Question: I've got a rather large ASP site using VBScript exclusively (no COM components) running in a 32-bit space on IIS in 64-bit Windows Server 2003. You can see a rough sketch of the architecture here:

I want to start migrating that to ASP.NET, but my immediate need is to have the database access in a place where I can start using it with other C# and .NET apps residing on the same server (compiled for 32-bit with VS2008).
My thought was to create C# .dll's and then call them from the ASP code with interop, and as I migrate, I'll have the data portions already done.
What's the performance hit for Interop? I probably have around 200 people, at most, hitting the app doing database submissions within a couple hour time frame. I have no capacity or performance issues with the current setup.
I've got a SQL Server (2005) box on the same subnet that I connect to from this one; it's also 64-bit Windows Server 2003.
Is this a feasible strategy? Are there better ways to go about this given my architecture?
A huge problem right now is that the ASP app uses hundreds of stored procedures; I inherited it at a point where development was done in overlapping pieces, where a simple operation against a user, for example, may be done with different procs across different pages. A big goal is to centralize the data access to a component and abstract out the implementation within the database. So, if I add or change a field, the ASP app won't have to know its name; it will just access via the same property on the object.
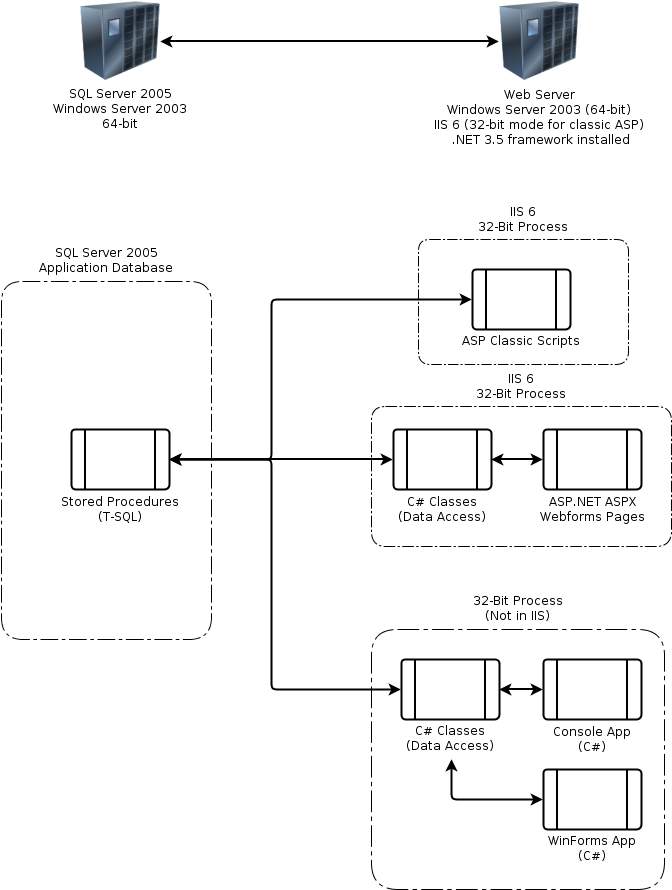
Answer: I took a very similar route migrating a very large billing application from VB6 to C#. It's an entirely feasible and reasonable approach.
I would focus on migrating the business logic and data access out of the UI into appropriate classes first, then begin moving parts of the UI from classic ASP to ASP.Net.
With 200 people over an hour or two, you will not notice the interop overhead.
Especially given that you have to deal with the UI directly accessing the database using multiple code variants, it is probably worth investing some time in putting automated tests into place for the existing code. Make sure that you follow a test driven approach for the new code that you write. If you don't invest significantly in automated testing, you risk the application breaking in hard-to-detect ways as you re-architect it in phases.